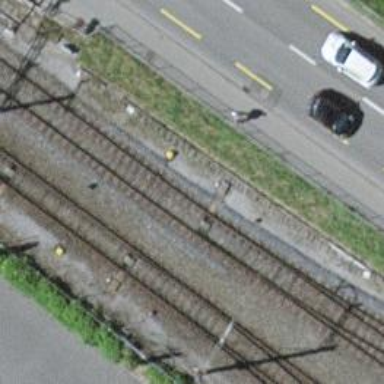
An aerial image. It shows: Railway switch.